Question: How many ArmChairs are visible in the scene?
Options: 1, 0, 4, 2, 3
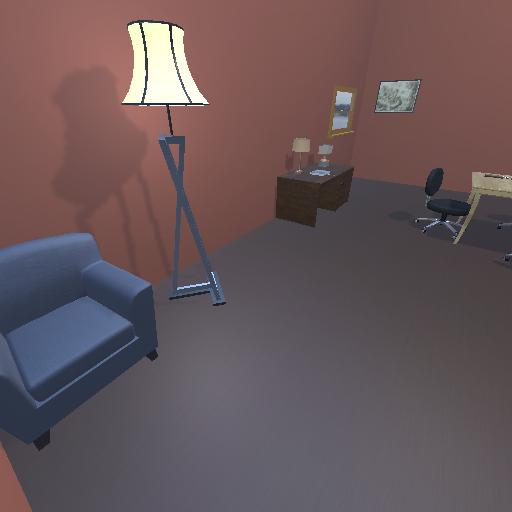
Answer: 1